Interaction volume radius: 10 \u00c5
Interaction volume height: 30 \u00c5
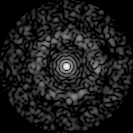
Disorder parameter: 0.8296